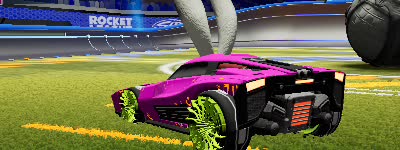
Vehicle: breakout